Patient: sex F, age 73
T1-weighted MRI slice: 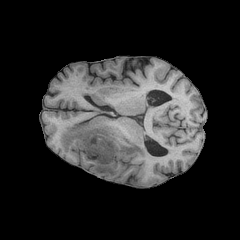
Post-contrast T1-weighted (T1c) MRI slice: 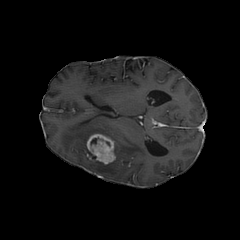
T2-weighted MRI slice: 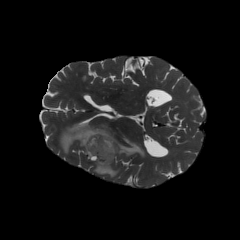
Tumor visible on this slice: yes
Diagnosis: Glioblastoma, IDH-wildtype
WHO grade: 4